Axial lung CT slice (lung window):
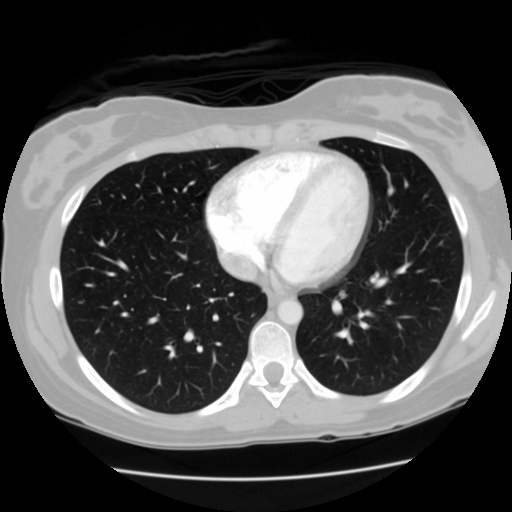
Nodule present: no